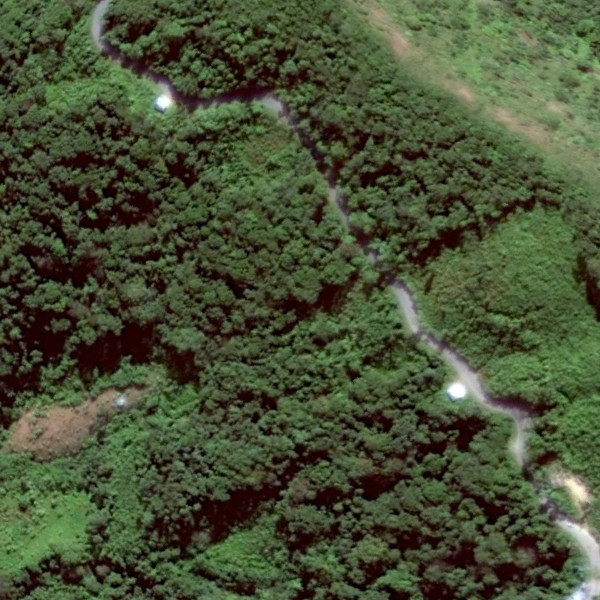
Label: Forest